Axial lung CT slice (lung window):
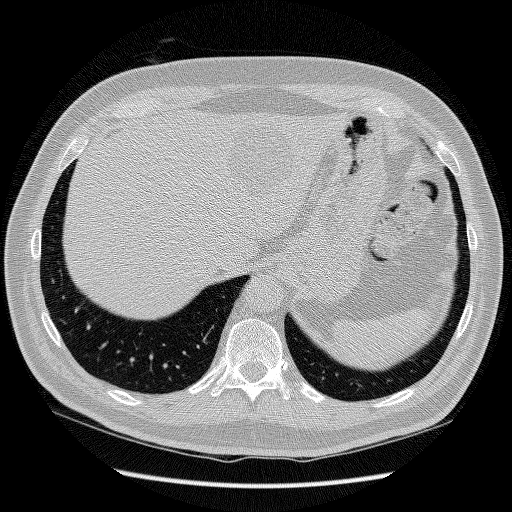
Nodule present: no